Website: walmart
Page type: payment
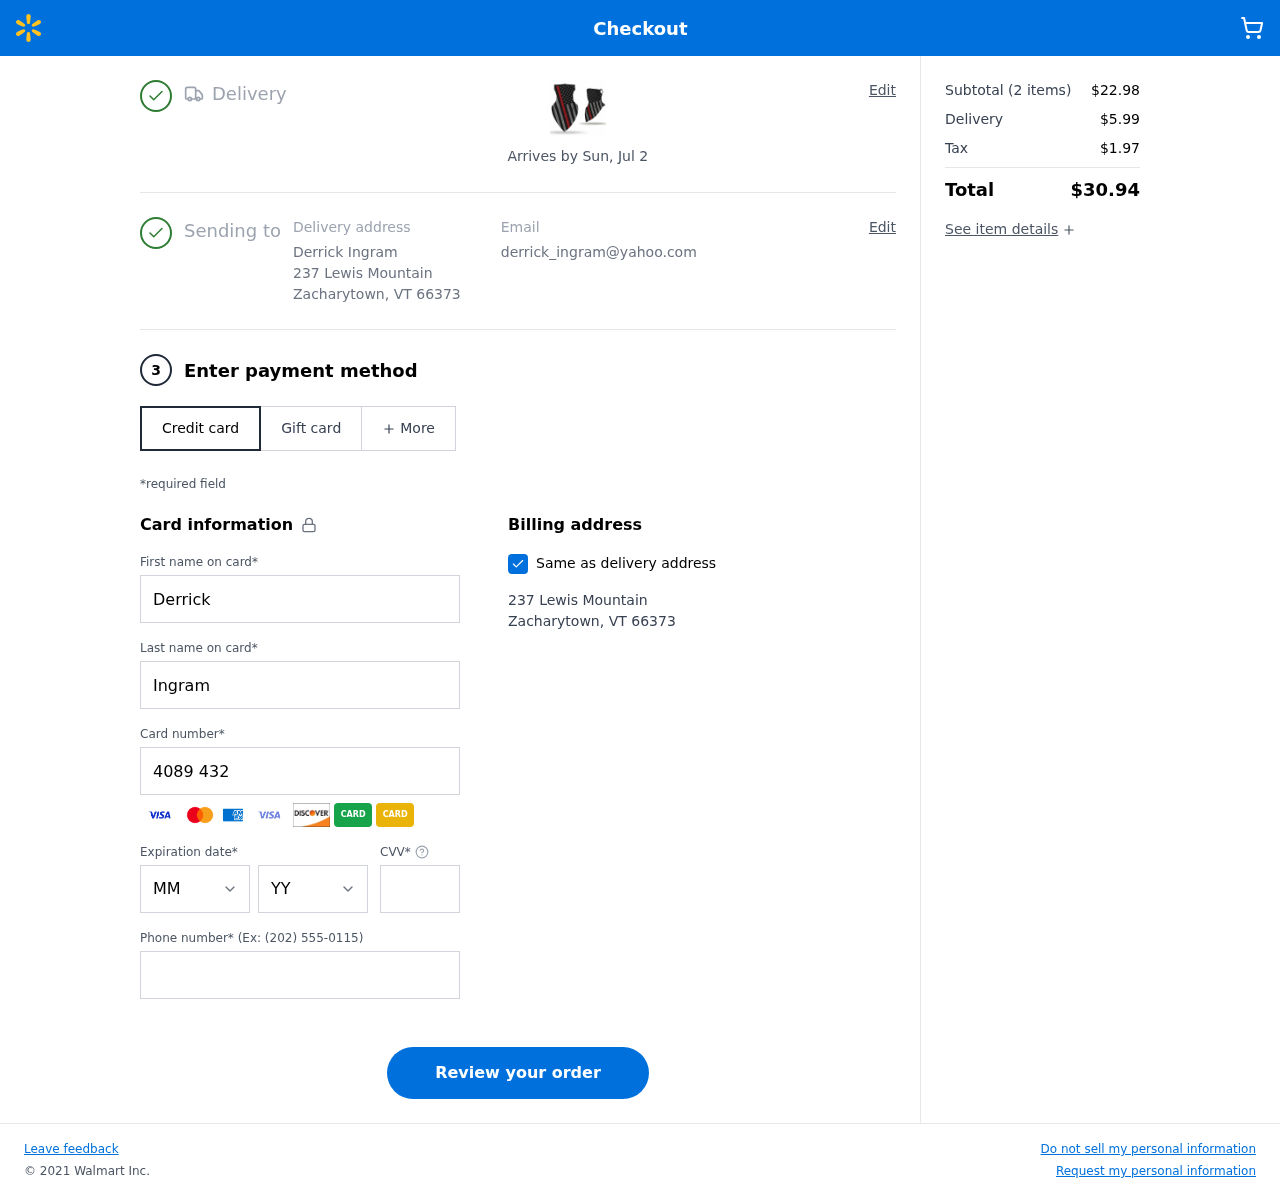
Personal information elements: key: PII_CARD_CVV
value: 102
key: PII_CARD_EXPIRY_MONTH
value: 06
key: PII_CARD_EXPIRY_YEAR
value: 29
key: PII_CARD_NUMBER
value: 4089 4322 4791 7025
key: PII_CITY
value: Zacharytown
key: PII_EMAIL
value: derrick_ingram@yahoo.com
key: PII_FIRSTNAME
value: Derrick
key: PII_FULLNAME
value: Derrick Ingram
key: PII_LASTNAME
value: Ingram
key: PII_PHONE
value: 9952356308
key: PII_POSTCODE
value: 66373
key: PII_STATE_ABBR
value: VT
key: PII_STREET
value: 237 Lewis Mountain
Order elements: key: ORDER_DELIVERY_DATE
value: Arrives by Sun, Jul 2
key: ORDER_NUM_ITEMS
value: (2 items)
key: ORDER_SUBTOTAL
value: $22.98
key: ORDER_SHIPPING_COST
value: $5.99
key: ORDER_TAX
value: $1.97
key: ORDER_TOTAL
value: $30.94